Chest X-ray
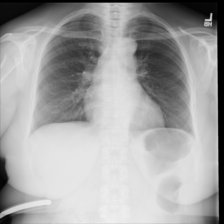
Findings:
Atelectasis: negative
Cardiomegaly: negative
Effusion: negative
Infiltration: negative
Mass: negative
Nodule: negative
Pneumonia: negative
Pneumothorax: negative
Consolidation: negative
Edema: negative
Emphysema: negative
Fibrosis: negative
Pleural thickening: negative
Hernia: negative